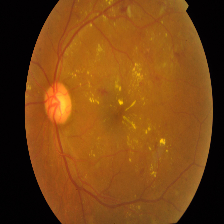
Diabetic retinopathy grade: Proliferative DR